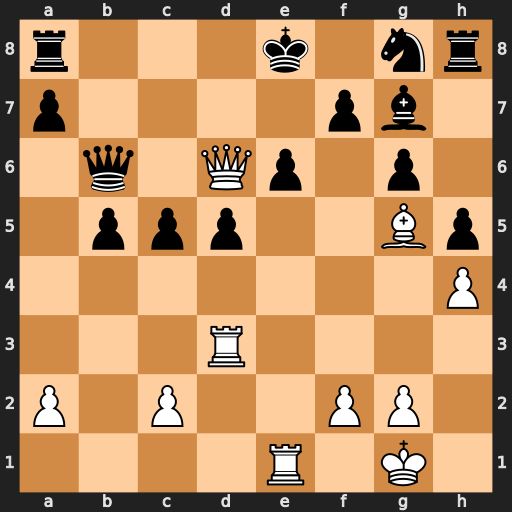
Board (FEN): r3k1nr/p4pb1/1q1Qp1p1/1ppp2Bp/7P/3R4/P1P2PP1/4R1K1
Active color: w
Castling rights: kq
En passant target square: -
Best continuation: Qxd5 Nf6 Qxa8+